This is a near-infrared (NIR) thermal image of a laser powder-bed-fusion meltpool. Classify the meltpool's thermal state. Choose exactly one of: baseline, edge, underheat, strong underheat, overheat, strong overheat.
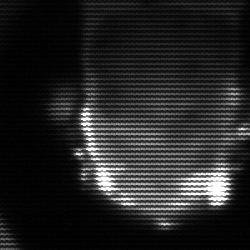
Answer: baseline